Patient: sex M, age 64
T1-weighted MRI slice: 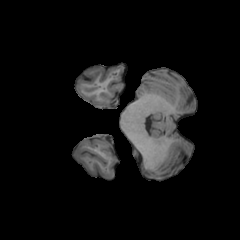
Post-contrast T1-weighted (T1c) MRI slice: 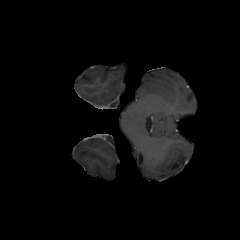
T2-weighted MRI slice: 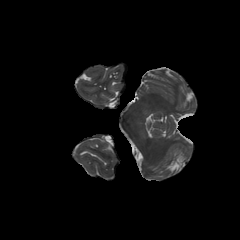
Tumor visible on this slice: no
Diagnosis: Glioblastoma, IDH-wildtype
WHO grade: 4